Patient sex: M
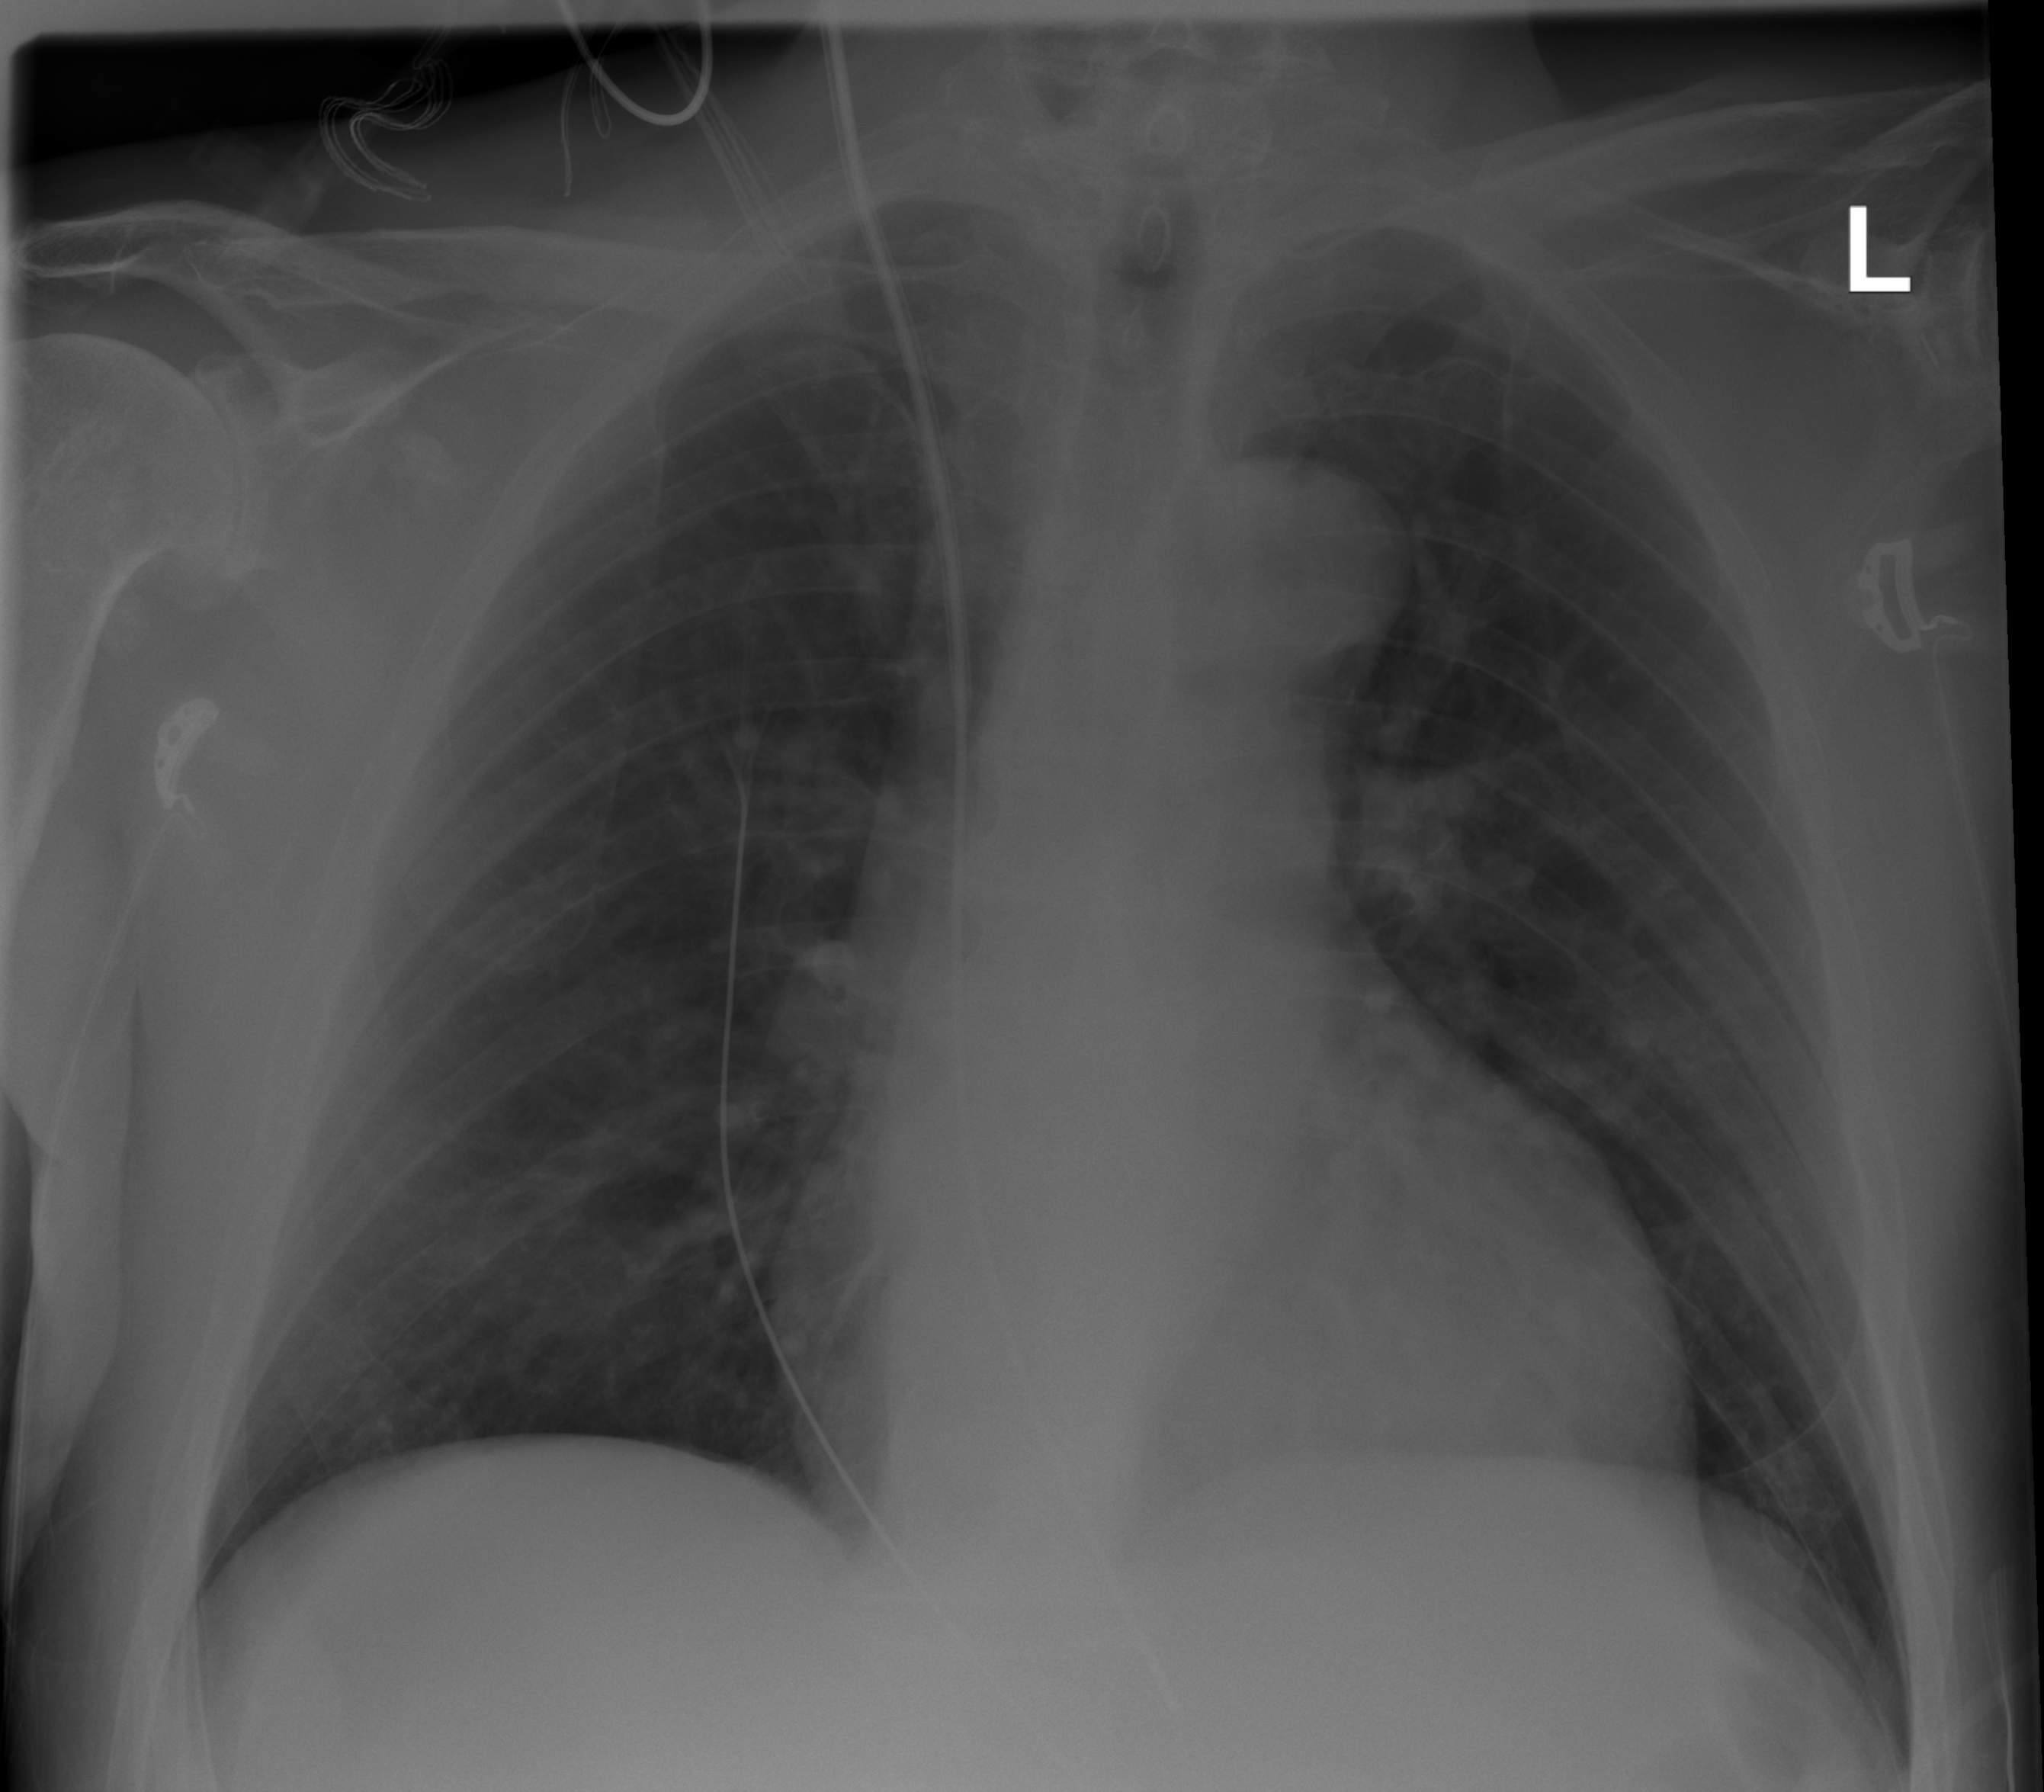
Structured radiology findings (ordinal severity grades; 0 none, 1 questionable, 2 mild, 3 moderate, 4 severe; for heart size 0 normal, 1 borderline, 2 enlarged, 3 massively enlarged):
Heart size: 0
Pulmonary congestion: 0
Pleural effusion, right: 0
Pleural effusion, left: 0
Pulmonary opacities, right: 0
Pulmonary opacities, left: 1
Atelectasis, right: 0
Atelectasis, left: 0